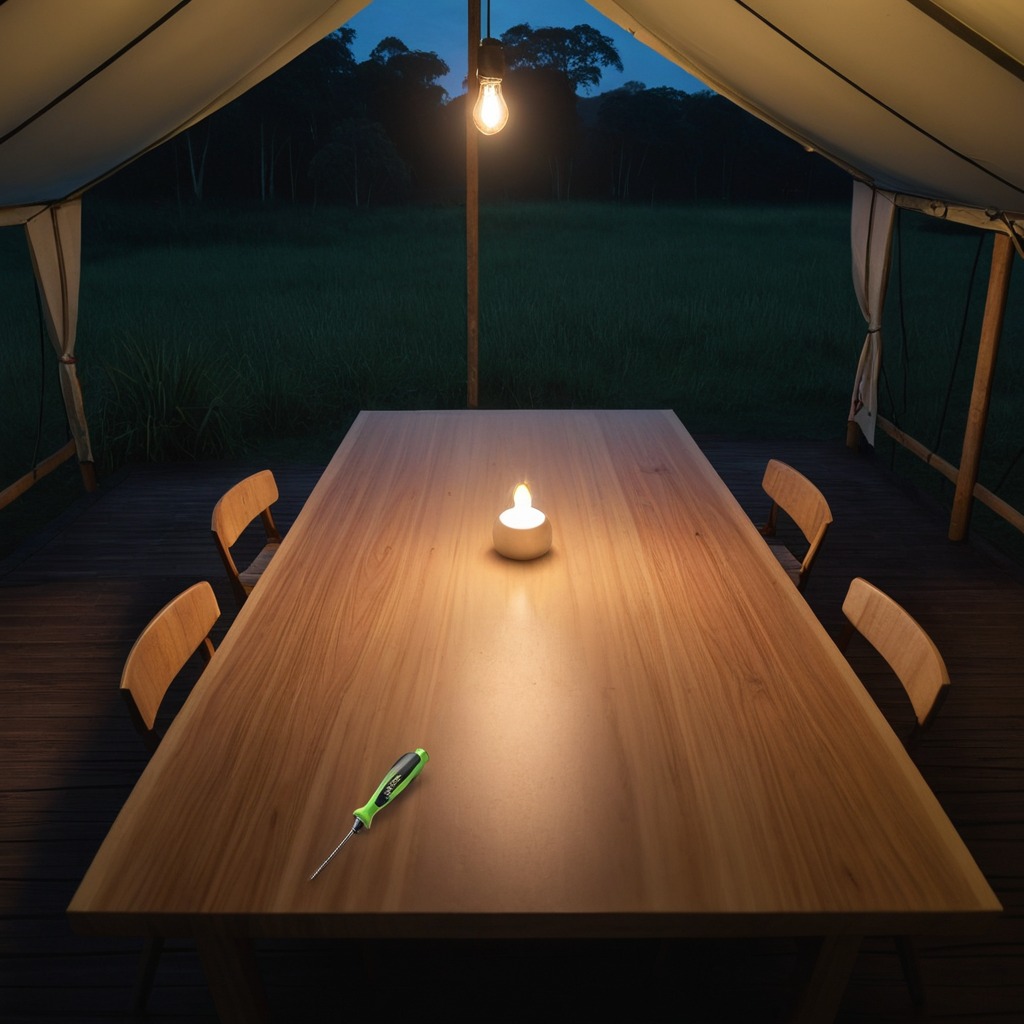
A screwdriver lying on a wooden table inside a jungle field workshop tent at night dim ambient light soft shadows worn but